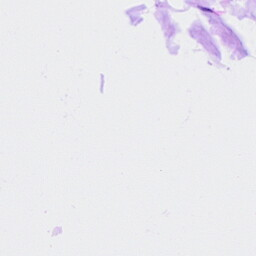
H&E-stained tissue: Ovarian